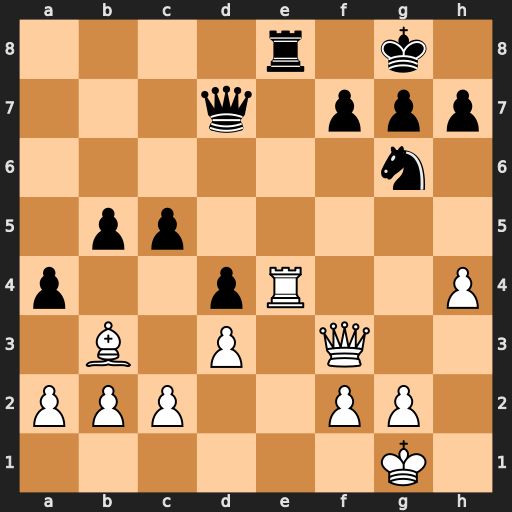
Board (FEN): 4r1k1/3q1ppp/6n1/1pp5/p2pR2P/1B1P1Q2/PPP2PP1/6K1
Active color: w
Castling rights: -
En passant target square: -
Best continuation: Qxf7+ Qxf7 Rxe8+